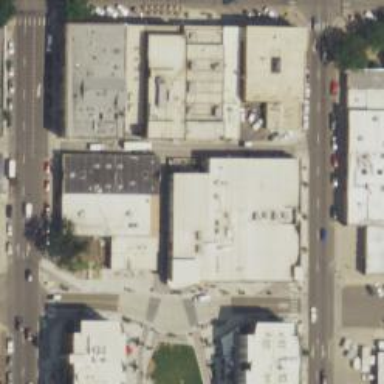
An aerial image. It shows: Cinema building.